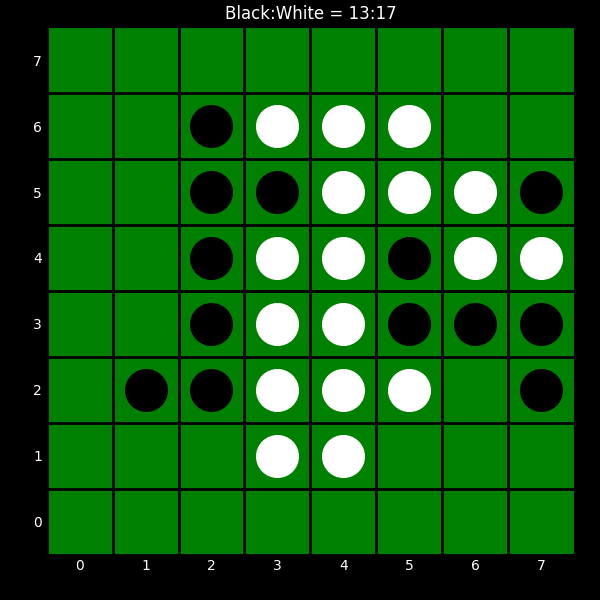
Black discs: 13
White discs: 17